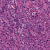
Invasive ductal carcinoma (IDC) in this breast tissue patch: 0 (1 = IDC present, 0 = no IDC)